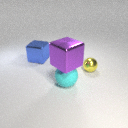
large cyan rubber sphere to the left of small yellow metal sphere